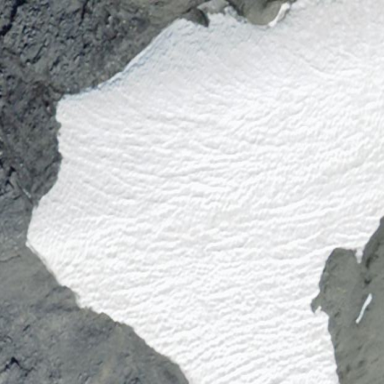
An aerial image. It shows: Vast snowfield landscape.